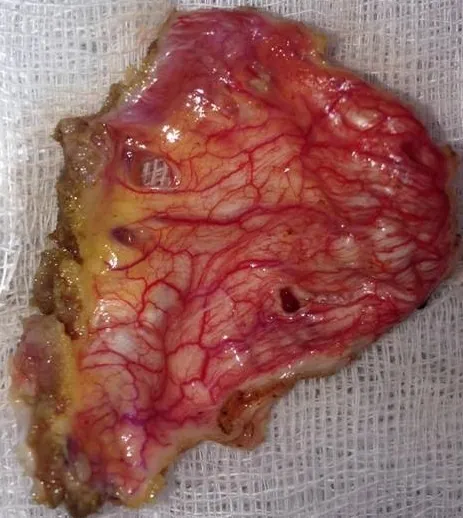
Anatomical view of the diaphragm after resection of pathological patch and repair of the diaphragm by separate points.
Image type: medical_photograph (other_medical_photograph)